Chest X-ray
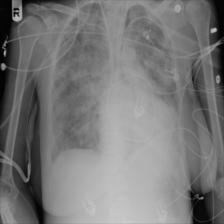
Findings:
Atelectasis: negative
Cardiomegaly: negative
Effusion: negative
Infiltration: positive
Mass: negative
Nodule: negative
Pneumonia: negative
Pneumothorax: negative
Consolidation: negative
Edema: positive
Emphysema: negative
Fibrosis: negative
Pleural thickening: negative
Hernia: negative